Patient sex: F
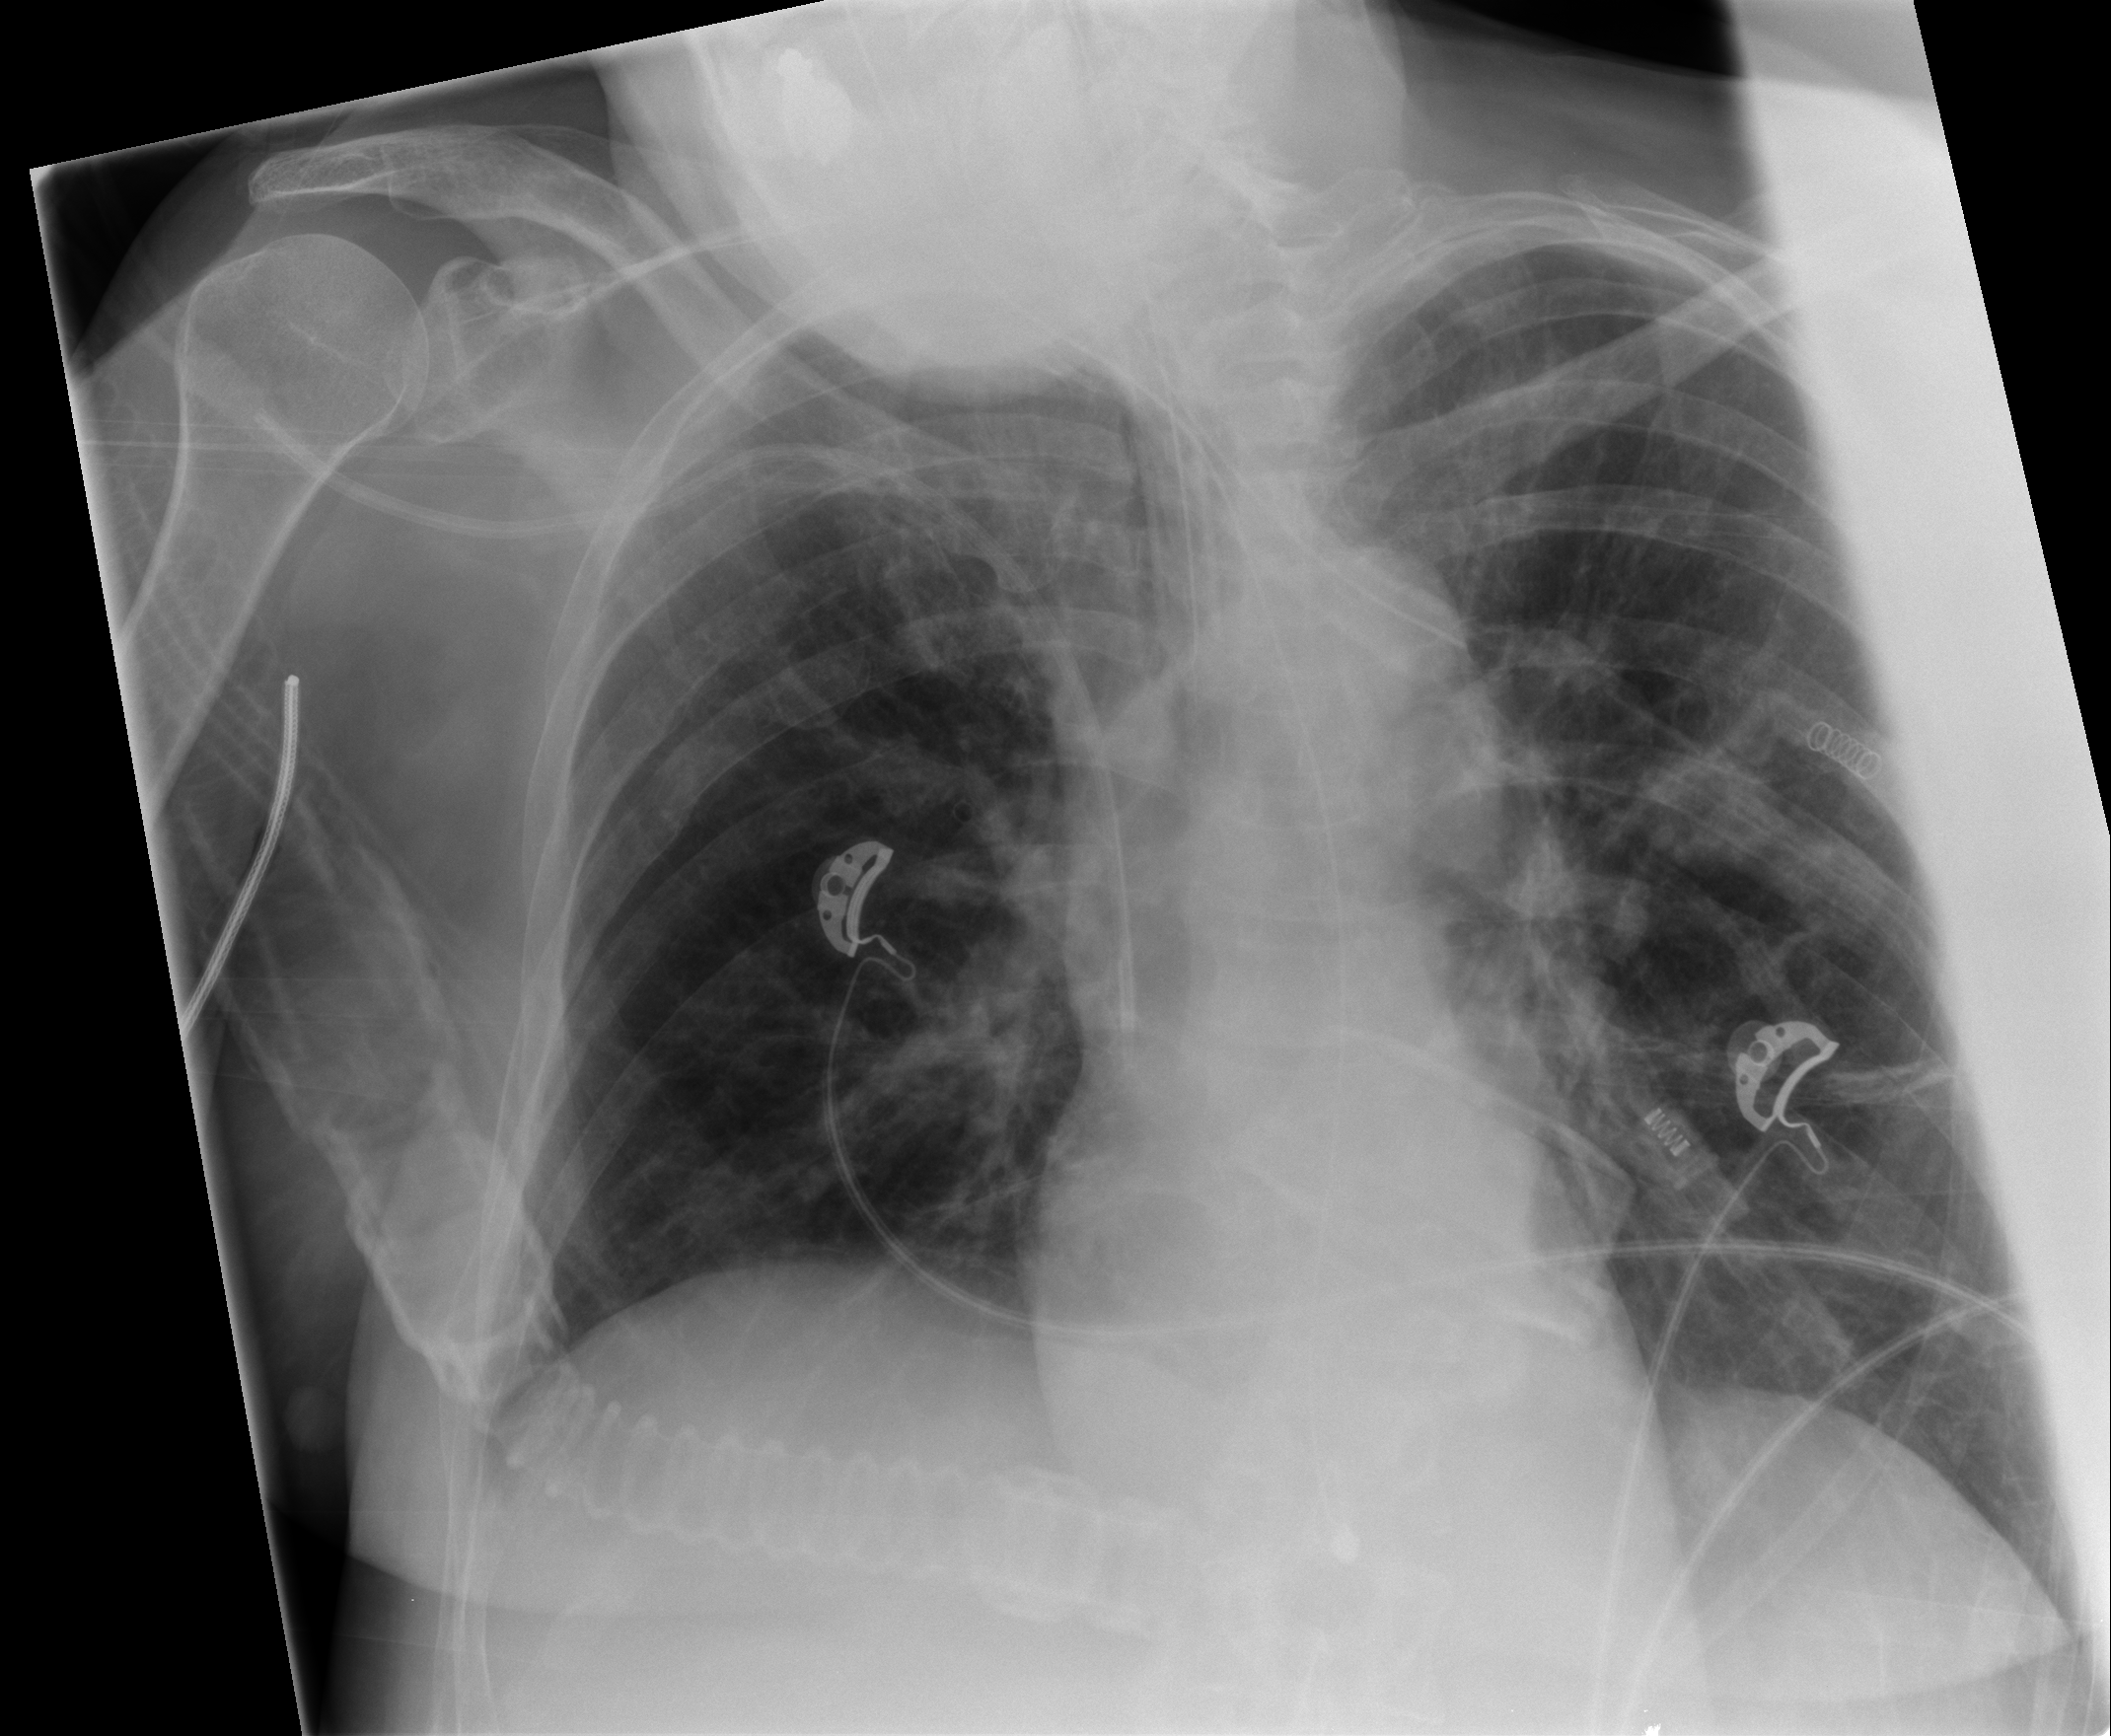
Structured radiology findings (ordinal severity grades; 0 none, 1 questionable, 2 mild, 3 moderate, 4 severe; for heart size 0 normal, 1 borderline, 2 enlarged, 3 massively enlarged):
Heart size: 0
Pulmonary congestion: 1
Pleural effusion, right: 1
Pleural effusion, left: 0
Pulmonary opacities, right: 2
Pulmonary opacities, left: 2
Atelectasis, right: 1
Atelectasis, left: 2